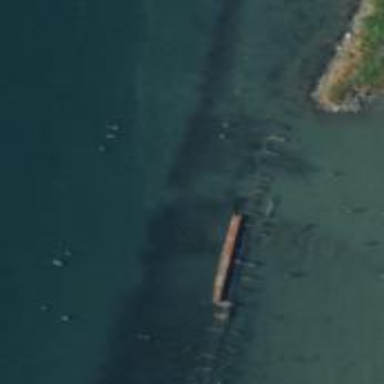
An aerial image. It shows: Pier that has been ruined.